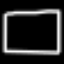
Label: square